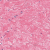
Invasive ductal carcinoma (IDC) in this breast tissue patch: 0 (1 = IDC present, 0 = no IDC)